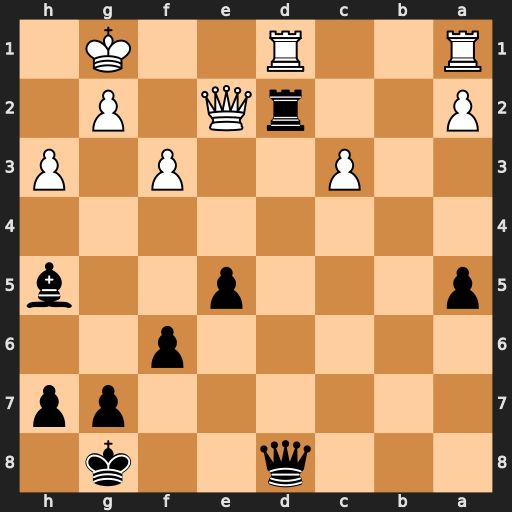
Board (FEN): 3q2k1/6pp/5p2/p3p2b/8/2P2P1P/P2rQ1P1/R2R2K1
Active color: b
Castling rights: -
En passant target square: -
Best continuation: Qb6+ Kf1 Rxe2